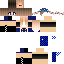
A female human skin with medium skin, wearing brown long hair dressed in a blue hoodie and black pants, featuring a closed mouth.